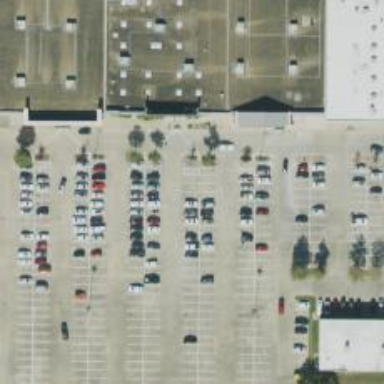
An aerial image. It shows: Parking space.